Interaction volume radius: 5 \u00c5
Interaction volume height: 35 \u00c5
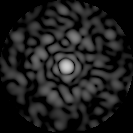
Disorder parameter: 0.8379